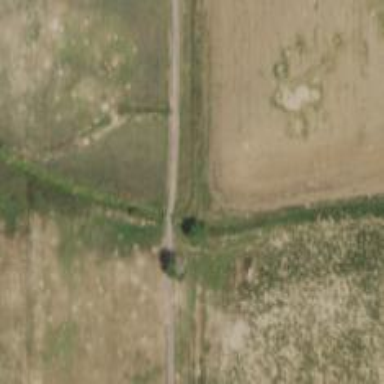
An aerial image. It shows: Culvert underpass for canal.